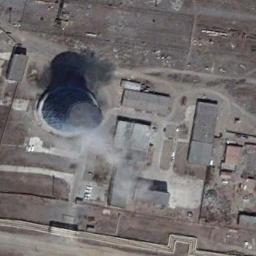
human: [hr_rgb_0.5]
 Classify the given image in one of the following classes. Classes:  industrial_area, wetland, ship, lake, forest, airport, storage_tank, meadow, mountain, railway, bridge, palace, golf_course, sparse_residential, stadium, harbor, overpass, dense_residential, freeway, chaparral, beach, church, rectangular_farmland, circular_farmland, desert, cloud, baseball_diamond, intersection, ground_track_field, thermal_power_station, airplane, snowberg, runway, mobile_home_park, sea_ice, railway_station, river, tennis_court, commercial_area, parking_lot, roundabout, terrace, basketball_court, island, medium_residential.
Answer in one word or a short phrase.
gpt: thermal_power_station